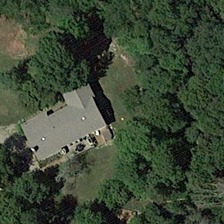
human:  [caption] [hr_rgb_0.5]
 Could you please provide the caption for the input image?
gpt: a building is surrounded by many green trees .

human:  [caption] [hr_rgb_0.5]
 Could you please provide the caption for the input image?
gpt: a building is surrounded by many green trees .

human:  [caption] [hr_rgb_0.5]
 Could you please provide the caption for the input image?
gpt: a building is surrounded by many green trees .

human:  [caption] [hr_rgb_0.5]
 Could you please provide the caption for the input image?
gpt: a building is surrounded by many green trees .

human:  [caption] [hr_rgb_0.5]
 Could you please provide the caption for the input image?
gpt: a building is surrounded by many green trees .